Question: I dont know Why I am having trouble with this, but I keep getting 'not set to an instance of an object' exception every time.
Does this make sense?
I have this declared in the main form
'''
Private _Paths() As System.Drawing.Drawing2D.GraphicsPath
'''
and do this in a sub
'''
_Paths(20) = New GraphicsPath
'''
But for whatever reason I get an object reference error on the second line. Any help?
After the decleration, I want to then go ahead and add a line to the graphics path like so
'''
_Paths(k).AddLine(x_loc(k), y_loc(k), x_loc(k + 1), y_loc(k + 1))
'''
As per suggestion to use list:
Declared in main class
'''
Private _Paths As List(Of System.Drawing.Drawing2D.GraphicsPath)
'''
using in sub
'''
for k = 0 to 10
'x_loc and y_loc calculations are done here
_Paths.Add(New GraphicsPath)
_Paths(k).AddLine(x_loc(k), y_loc(k), x_loc(k + 1), y_loc(k + 1))
next
'''
still get error when trying to create new instance of graphicspath
There should be no reason this error should pop up right?

'''
Private _Paths As NEW List(Of System.Drawing.Drawing2D.GraphicsPath)
'''
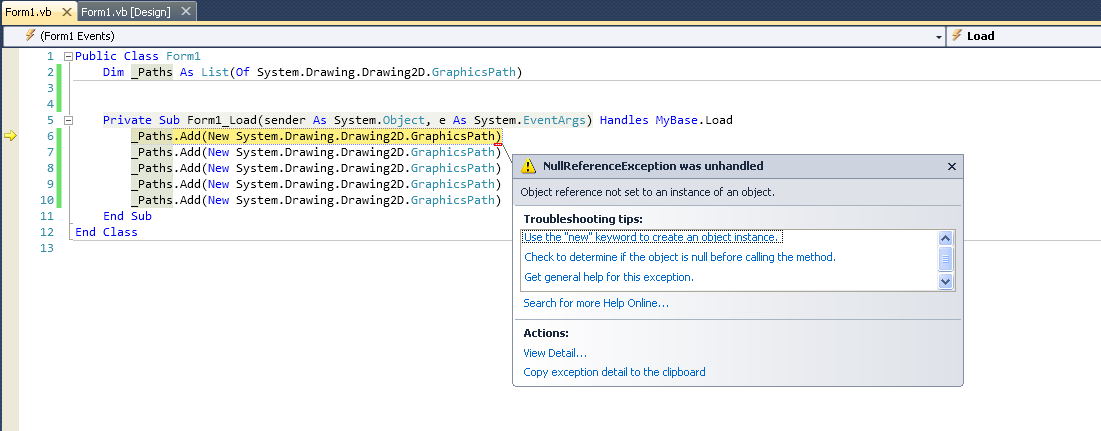
Answer: Your not redimensioning your array, instead use a 'List(Of GraphicsPath)' and just '.Add' them as you need.
'''
Dim myPaths As New List(Of GraphicsPath)
'later in code
myPaths.Add(New GraphicsPath)
myPaths(0).AddLine(...)'etc...
'''